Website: apple
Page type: account-selection
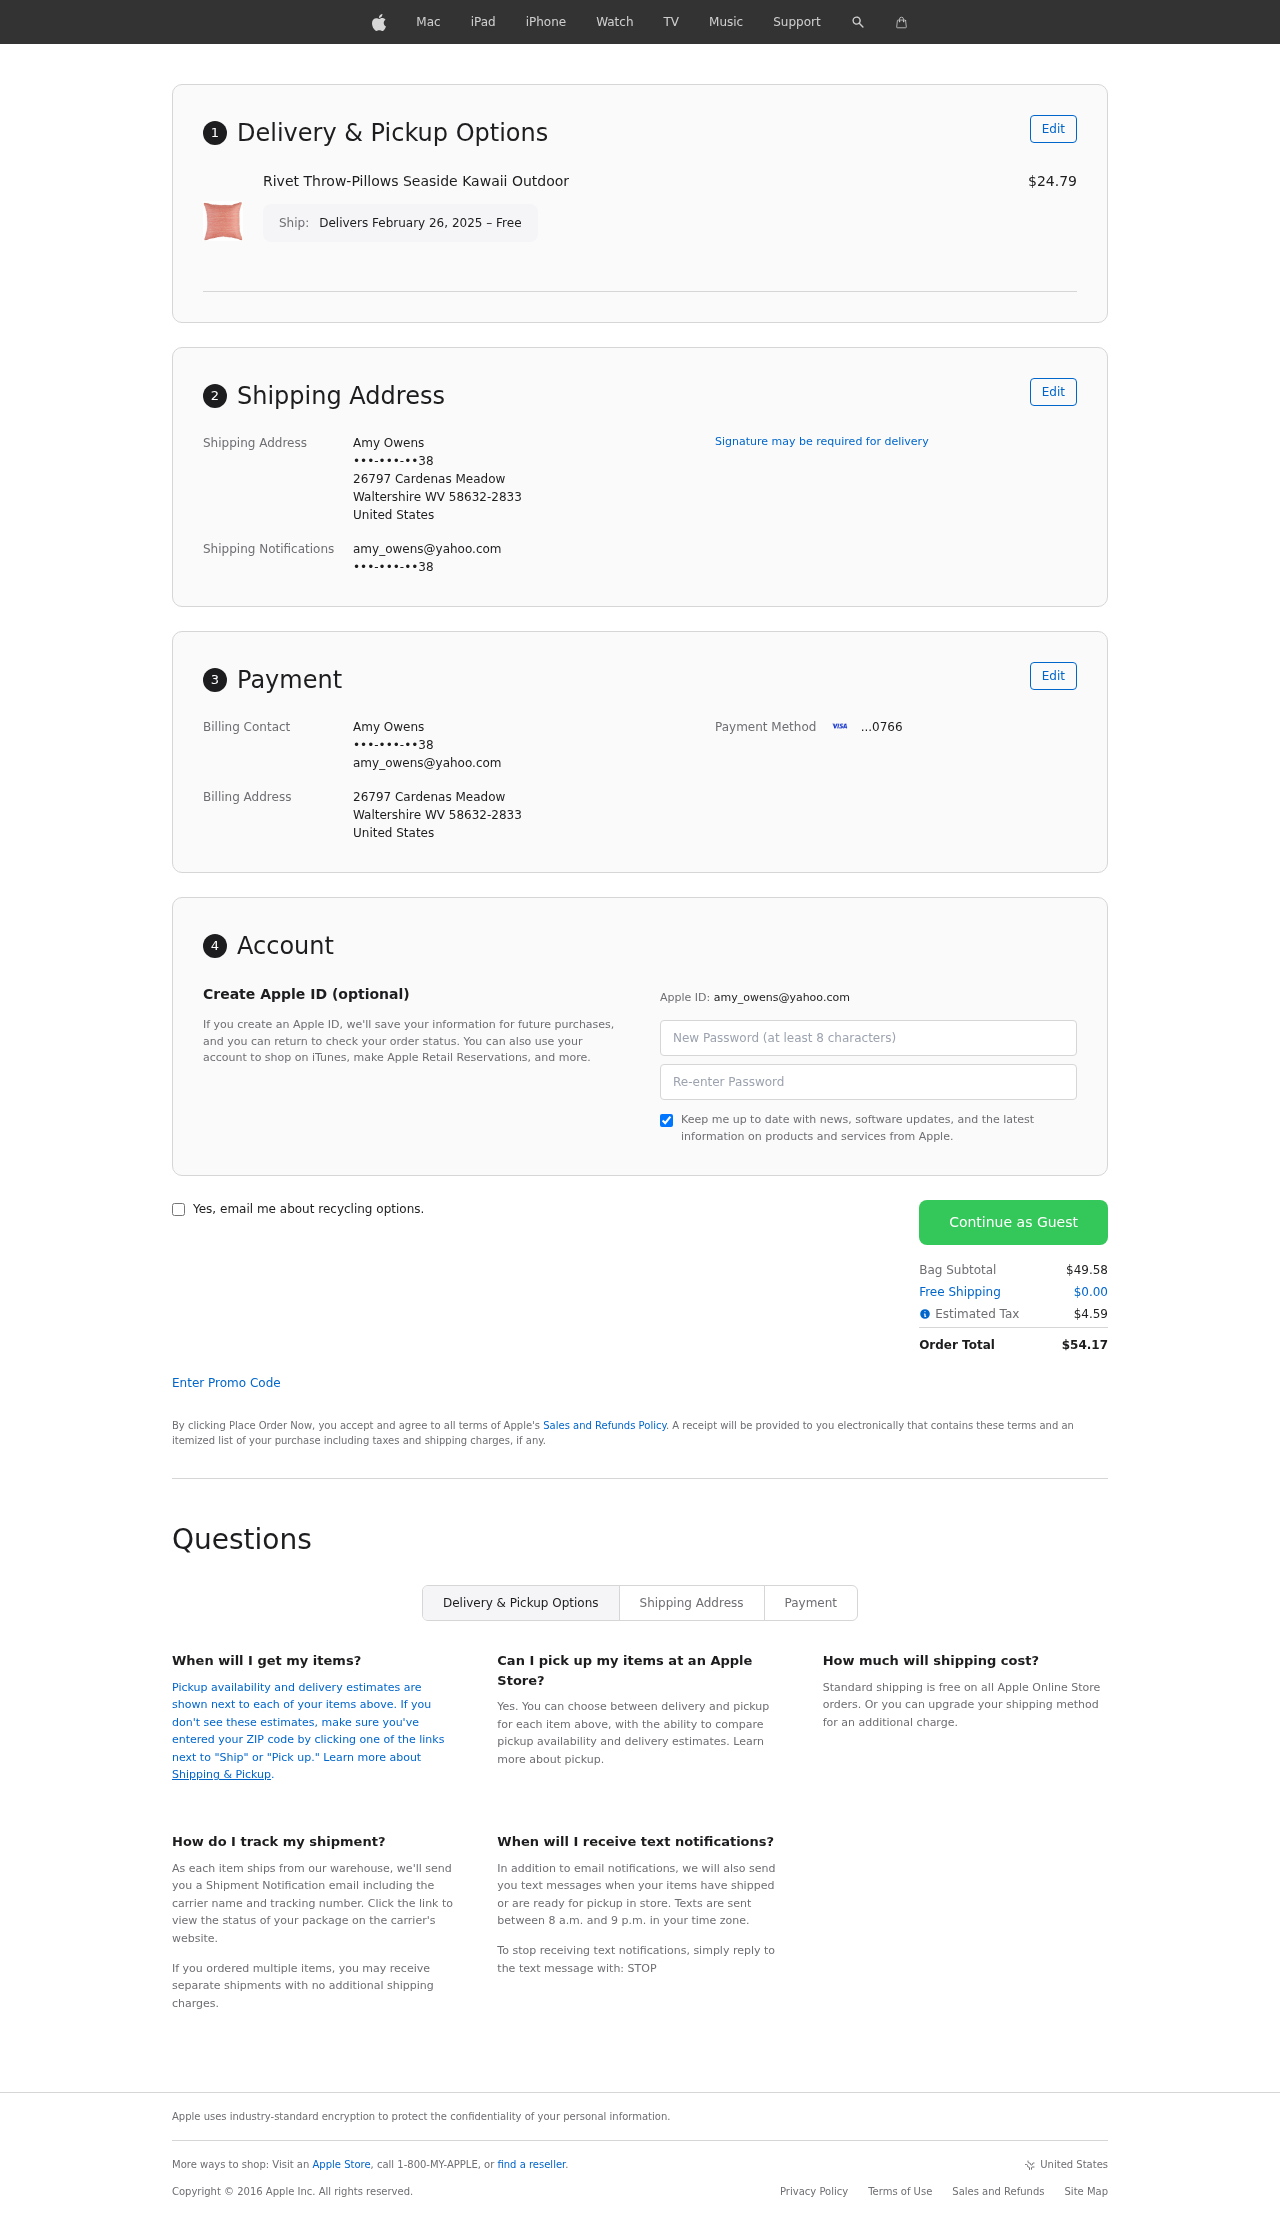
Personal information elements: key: PII_CARD_LAST4
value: ...0766
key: PII_CITY
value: Waltershire
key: PII_COUNTRY
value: United States
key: PII_EMAIL
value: amy_owens@yahoo.com
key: PII_FULLNAME
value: Amy Owens
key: PII_PHONE
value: •••-•••-••38
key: PII_POSTCODE_FULL
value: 58632-2833
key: PII_POSTCODE_FULL
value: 58632
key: PII_STATE_ABBR
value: WV
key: PII_STREET
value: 26797 Cardenas Meadow
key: PII_PHONE2
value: •••-•••-••38
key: PII_FIRSTNAME
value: Amy
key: PII_LASTNAME
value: Owens
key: PII_FULLNAME2
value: Amy Owens
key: PII_FULLNAME3
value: Amy Owens
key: PII_FIRSTNAME2
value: Amy
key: PII_FIRSTNAME3
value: Amy
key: PII_LASTNAME2
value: Owens
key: PII_LASTNAME3
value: Owens
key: PII_FIRSTNAME_DERIVED
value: Amy
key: PII_LASTNAME_DERIVED
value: Owens
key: PII_FULLNAME_DERIVED
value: Amy Owens
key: PII_NAME_FULL_DERIVED
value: Amy Owens
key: PII_PHONE3
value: •••-•••-••38
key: PII_EMAIL2
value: amy_owens@yahoo.com
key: PII_EMAIL3
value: amy_owens@yahoo.com
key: PII_POSTCODE
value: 58632
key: PII_POSTCODE_EXT
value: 2833
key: PII_POSTCODE_NUMERIC
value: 58632
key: PII_POSTCODE_EXT_NUMERIC
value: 2833
Product elements: key: PRODUCT1_NAME
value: Rivet Throw-Pillows Seaside Kawaii Outdoor
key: PRODUCT1_PRICE
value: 24.79
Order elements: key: ORDER_DELIVERY_DATE
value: Delivers February 26, 2025 – Free
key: ORDER_SUBTOTAL
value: $49.58
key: ORDER_SHIPPING_COST
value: $0.00
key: ORDER_TAX
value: $4.59
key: ORDER_TOTAL
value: $54.17